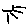
Label: sun